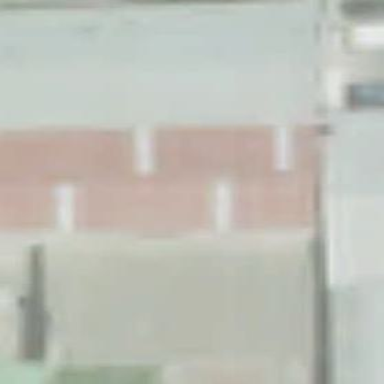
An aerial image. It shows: Warehouse building.